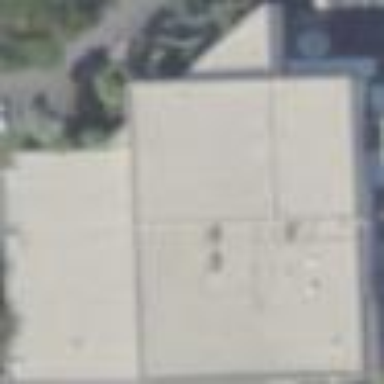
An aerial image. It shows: Television studio building.